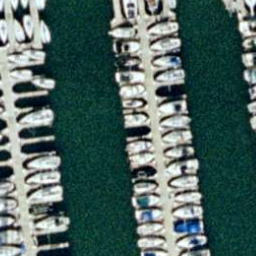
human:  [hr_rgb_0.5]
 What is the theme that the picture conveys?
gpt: harbor